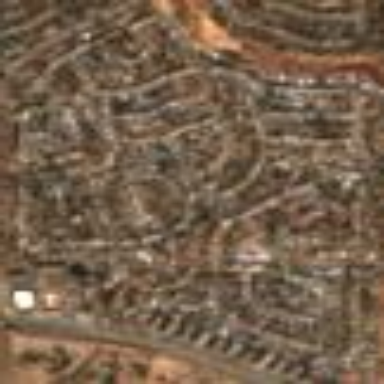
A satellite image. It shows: This residential area consists of single-family homes.